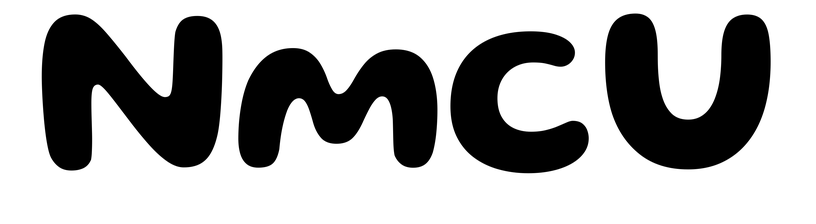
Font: Gluten_SemiBold